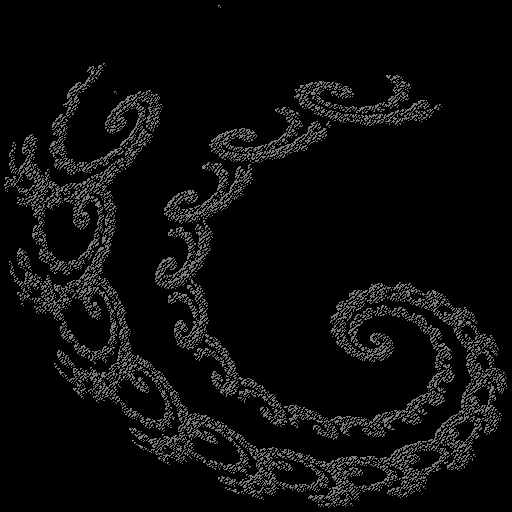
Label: spiral